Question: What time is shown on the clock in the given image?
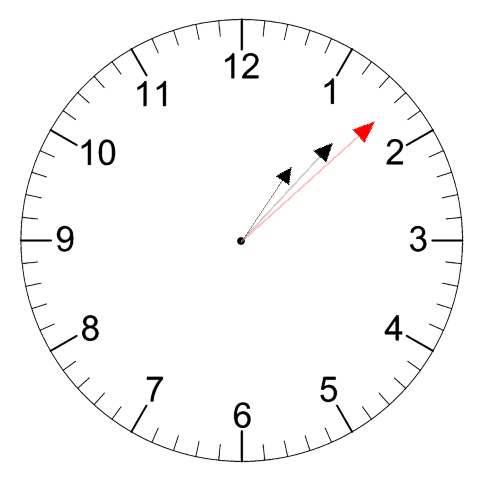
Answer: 01:07:08